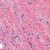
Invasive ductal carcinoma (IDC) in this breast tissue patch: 1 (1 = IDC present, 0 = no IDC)